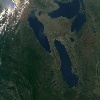
Label: land